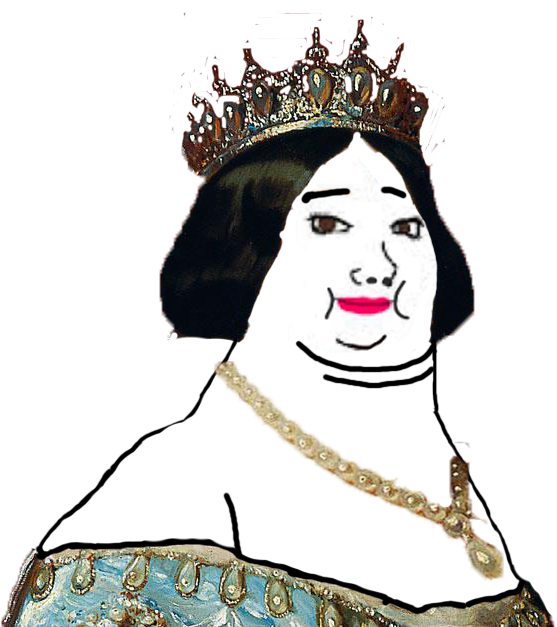
Label: 5_Abusive_Wife